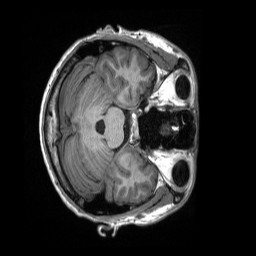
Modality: T1w
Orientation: axial
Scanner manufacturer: siemens
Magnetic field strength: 3 T
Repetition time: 2.3 s
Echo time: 0.00232 s